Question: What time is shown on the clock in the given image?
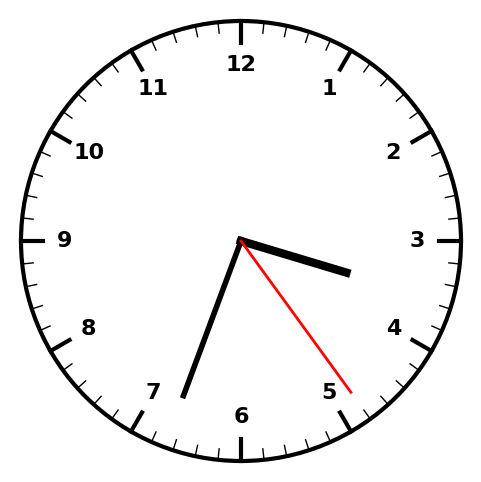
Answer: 03:33:24